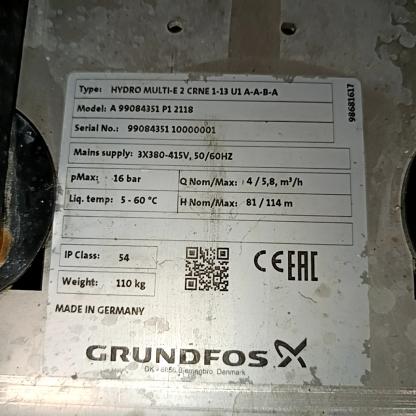
Klasa: tabliczka-znamionowa